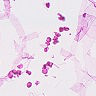
Metastatic tissue present: no